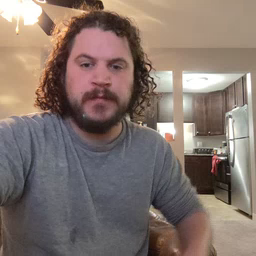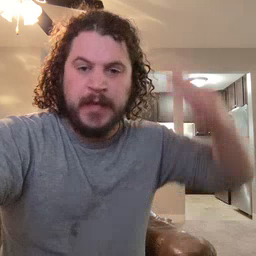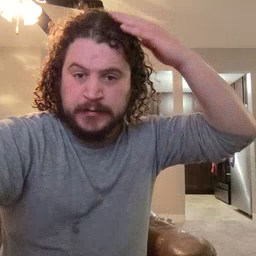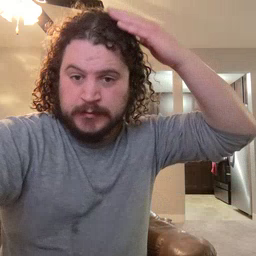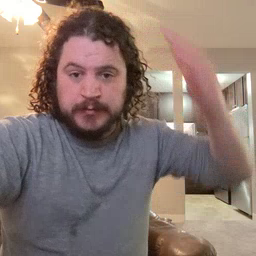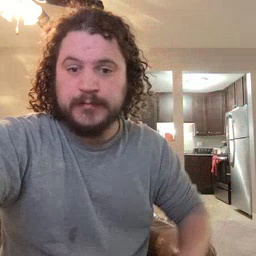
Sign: hat